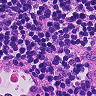
Metastatic tissue present: no